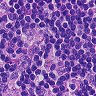
Metastatic tissue present: no